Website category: auto
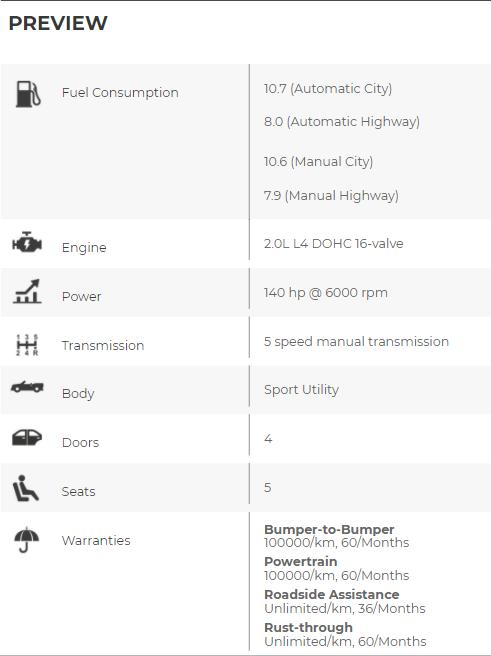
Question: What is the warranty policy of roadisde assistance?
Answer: Unlimited/km, 36/Months

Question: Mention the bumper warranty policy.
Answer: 100000/km, 60/Months

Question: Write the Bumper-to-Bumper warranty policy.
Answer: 100000/km, 60/Months

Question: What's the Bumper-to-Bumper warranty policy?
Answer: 100000/km, 60/Months

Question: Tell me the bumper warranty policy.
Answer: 100000/km, 60/Months

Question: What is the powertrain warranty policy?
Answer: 100000/km, 60/Months

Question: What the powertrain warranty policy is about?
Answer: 100000/km, 60/Months

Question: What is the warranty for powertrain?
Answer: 100000/km, 60/Months